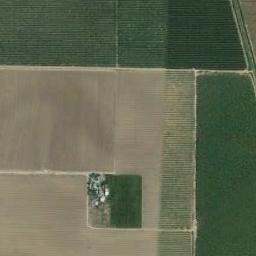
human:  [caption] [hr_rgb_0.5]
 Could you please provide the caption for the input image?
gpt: There are some green and bare rectangular farmland .

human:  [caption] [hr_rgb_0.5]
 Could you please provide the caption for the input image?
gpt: There are several dirt roads between the rectangular farmlands .

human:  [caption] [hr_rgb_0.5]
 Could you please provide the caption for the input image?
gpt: Several rectangular farmlands of different colors and sizes are neatly arranged on the ground .

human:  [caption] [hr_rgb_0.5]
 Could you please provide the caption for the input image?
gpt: Several neatly arranged dark green, light green and tan mixed rectangular farmlands of different sizes .

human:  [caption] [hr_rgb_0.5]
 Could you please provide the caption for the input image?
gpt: There are several green rectangular farmlands and a yellow one .